Question: I have application that play 'Pcap' files and i try to add function that wrap my packet with 'PPPOE' layer.
so almost all done except large packets that i didn't understand yet how to set the new langth after add 'PPPOE' layer.
For example this packet:

As you can see this packet length is '972 bytes (03 cc)', and all i want is to convert it to decimal, after see this 'packet byte[]' in my code i can see that this value converted into '3 and 204' in my packet 'byte[]', so my question is how this calculation works ?
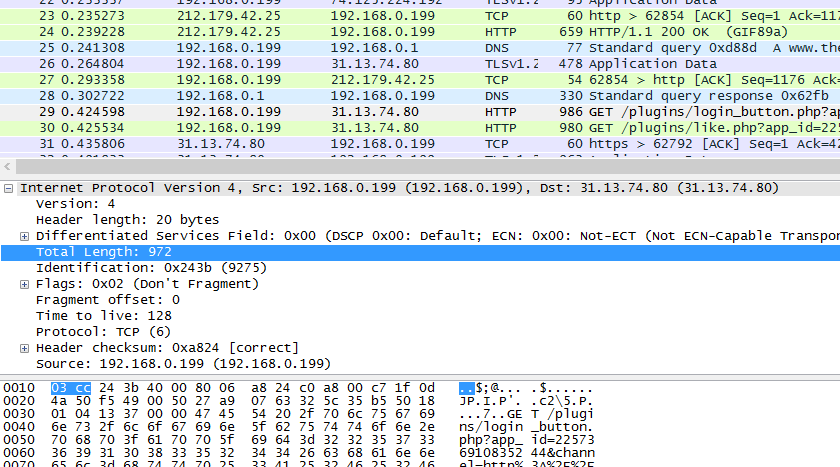
Answer: Those two bytes represents a short (<URL>.
You can follow two approaches to get the decimal value of those two bytes. One is with the <URL> class, the other is by doing the calculation your self.
### BitConverter
'''
// the bytes
var bytes = new byte[] {3, 204};
// are the bytes little endian?
var littleEndian = false; // no
// What architecure is the BitConverter running on?
if (BitConverter.IsLittleEndian != littleEndian)
{
// reverse the bytes if endianess mismatch
bytes = bytes.Reverse().ToArray();
}
// convert
var value = BitConverter.ToInt16( bytes , 0);
value.Dump(); // or Console.WriteLine(value); --> 972
'''
### Calculate your self
base 256 of two bytes:
'''
// the bytes
var bytes2 = new byte[] {3, 204};
// [0] * 256 + [1]
var value2 = bytes2[0] * 256 + bytes2[1]; // 3 * 256 + 204
value2.Dump(); // 972
'''